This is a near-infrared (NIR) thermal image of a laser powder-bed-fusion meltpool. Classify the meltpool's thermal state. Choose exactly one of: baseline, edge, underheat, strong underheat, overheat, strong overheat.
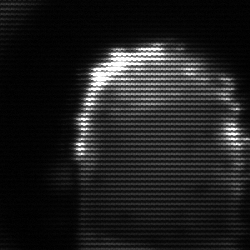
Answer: baseline